二年级 · 画法几何学
先照样子折一折, 再画一画, 最后剪一剪。

折

画

剪

(1) 你剪出了什么图形?

（2）想一想，如何折能剪出多个连续的图形?
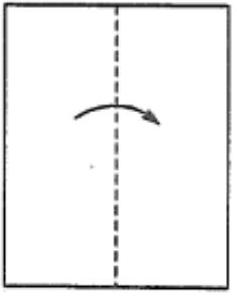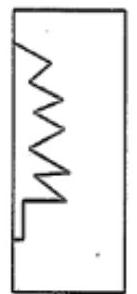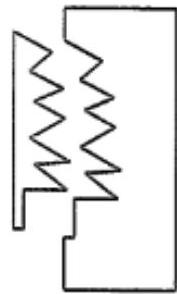
答案: (1) 一棵松树。

(2) 把一张纸连续对折, 再剪。